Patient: sex F, age 71
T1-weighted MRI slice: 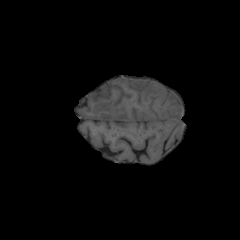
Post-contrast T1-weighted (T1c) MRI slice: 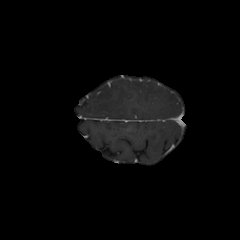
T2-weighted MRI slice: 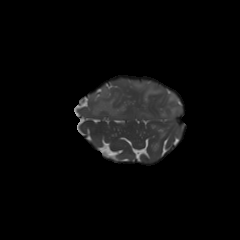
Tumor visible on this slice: yes
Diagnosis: Glioblastoma, IDH-wildtype
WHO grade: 4